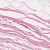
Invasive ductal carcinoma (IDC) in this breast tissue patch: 0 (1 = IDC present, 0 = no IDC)